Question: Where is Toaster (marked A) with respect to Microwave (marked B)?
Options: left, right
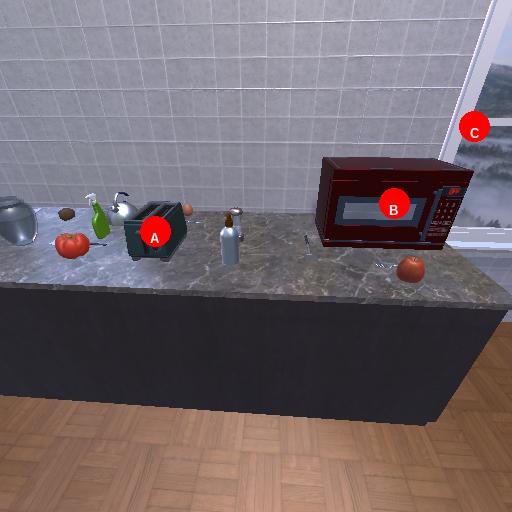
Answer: left